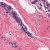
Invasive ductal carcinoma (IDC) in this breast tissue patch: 0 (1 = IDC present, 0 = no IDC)